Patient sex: M
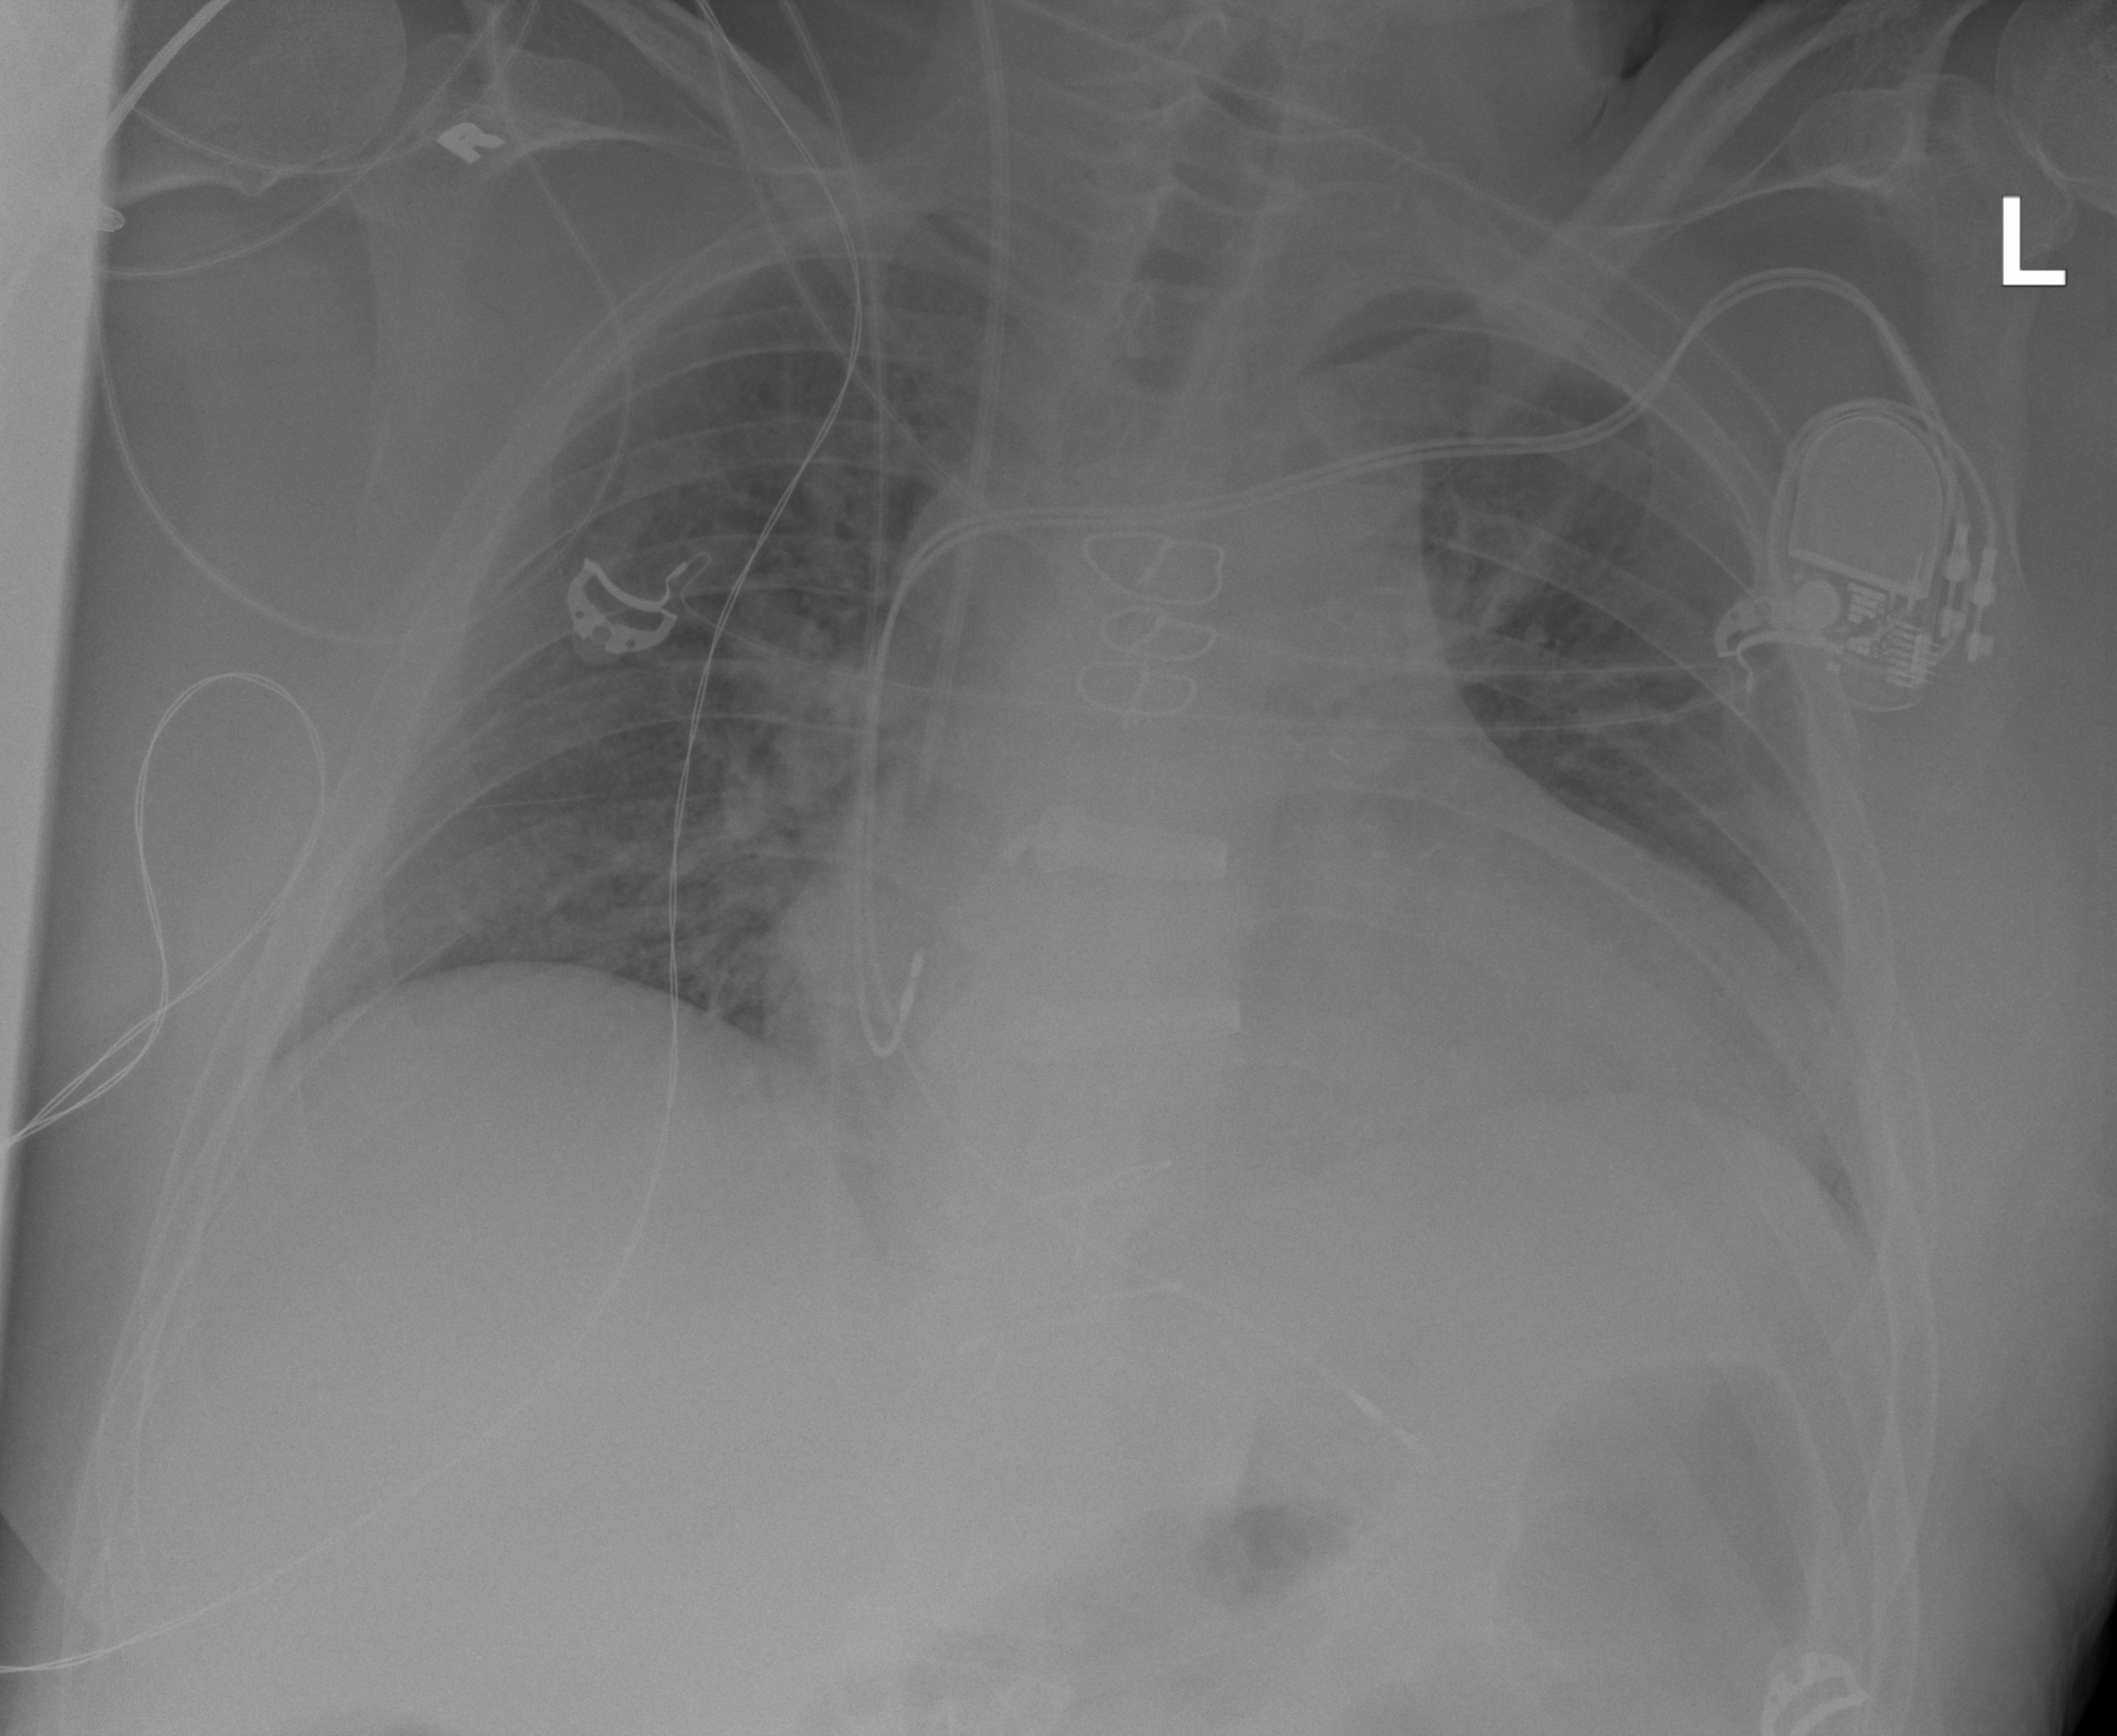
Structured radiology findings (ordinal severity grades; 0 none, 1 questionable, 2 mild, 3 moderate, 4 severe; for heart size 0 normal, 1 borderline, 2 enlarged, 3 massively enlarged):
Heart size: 2
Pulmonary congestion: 2
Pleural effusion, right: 0
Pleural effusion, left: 0
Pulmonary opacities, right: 0
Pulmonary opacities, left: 1
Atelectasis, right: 2
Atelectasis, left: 0